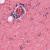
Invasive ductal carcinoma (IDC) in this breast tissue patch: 0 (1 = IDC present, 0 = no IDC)